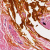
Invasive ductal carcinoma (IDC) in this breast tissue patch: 0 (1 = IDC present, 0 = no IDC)